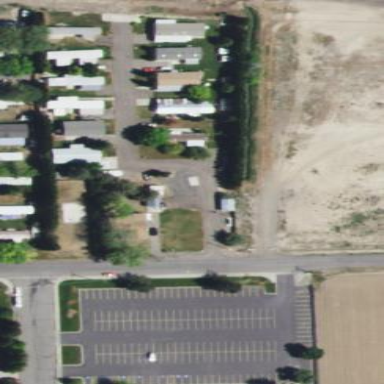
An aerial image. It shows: Residential area designated as trailer park.